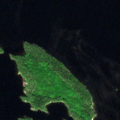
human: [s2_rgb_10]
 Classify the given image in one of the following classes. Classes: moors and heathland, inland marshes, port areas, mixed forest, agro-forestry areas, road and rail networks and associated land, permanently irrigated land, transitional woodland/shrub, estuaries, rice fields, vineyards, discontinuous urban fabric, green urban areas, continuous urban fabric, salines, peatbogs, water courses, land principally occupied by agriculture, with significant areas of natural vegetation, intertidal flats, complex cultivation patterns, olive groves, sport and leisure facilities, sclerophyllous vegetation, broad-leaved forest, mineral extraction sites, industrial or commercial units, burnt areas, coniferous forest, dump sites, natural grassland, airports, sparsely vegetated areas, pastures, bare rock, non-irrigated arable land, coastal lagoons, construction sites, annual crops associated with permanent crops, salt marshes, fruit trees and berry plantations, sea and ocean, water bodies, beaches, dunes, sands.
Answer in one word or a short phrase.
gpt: coniferous forest, water bodies